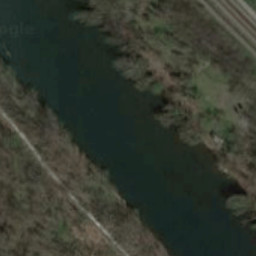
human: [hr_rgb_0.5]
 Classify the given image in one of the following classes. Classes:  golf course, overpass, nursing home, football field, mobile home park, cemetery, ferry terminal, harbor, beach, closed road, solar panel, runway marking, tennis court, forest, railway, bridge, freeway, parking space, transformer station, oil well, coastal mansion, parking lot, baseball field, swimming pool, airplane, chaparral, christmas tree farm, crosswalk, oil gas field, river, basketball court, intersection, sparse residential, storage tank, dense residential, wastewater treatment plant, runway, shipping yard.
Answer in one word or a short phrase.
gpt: river